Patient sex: F
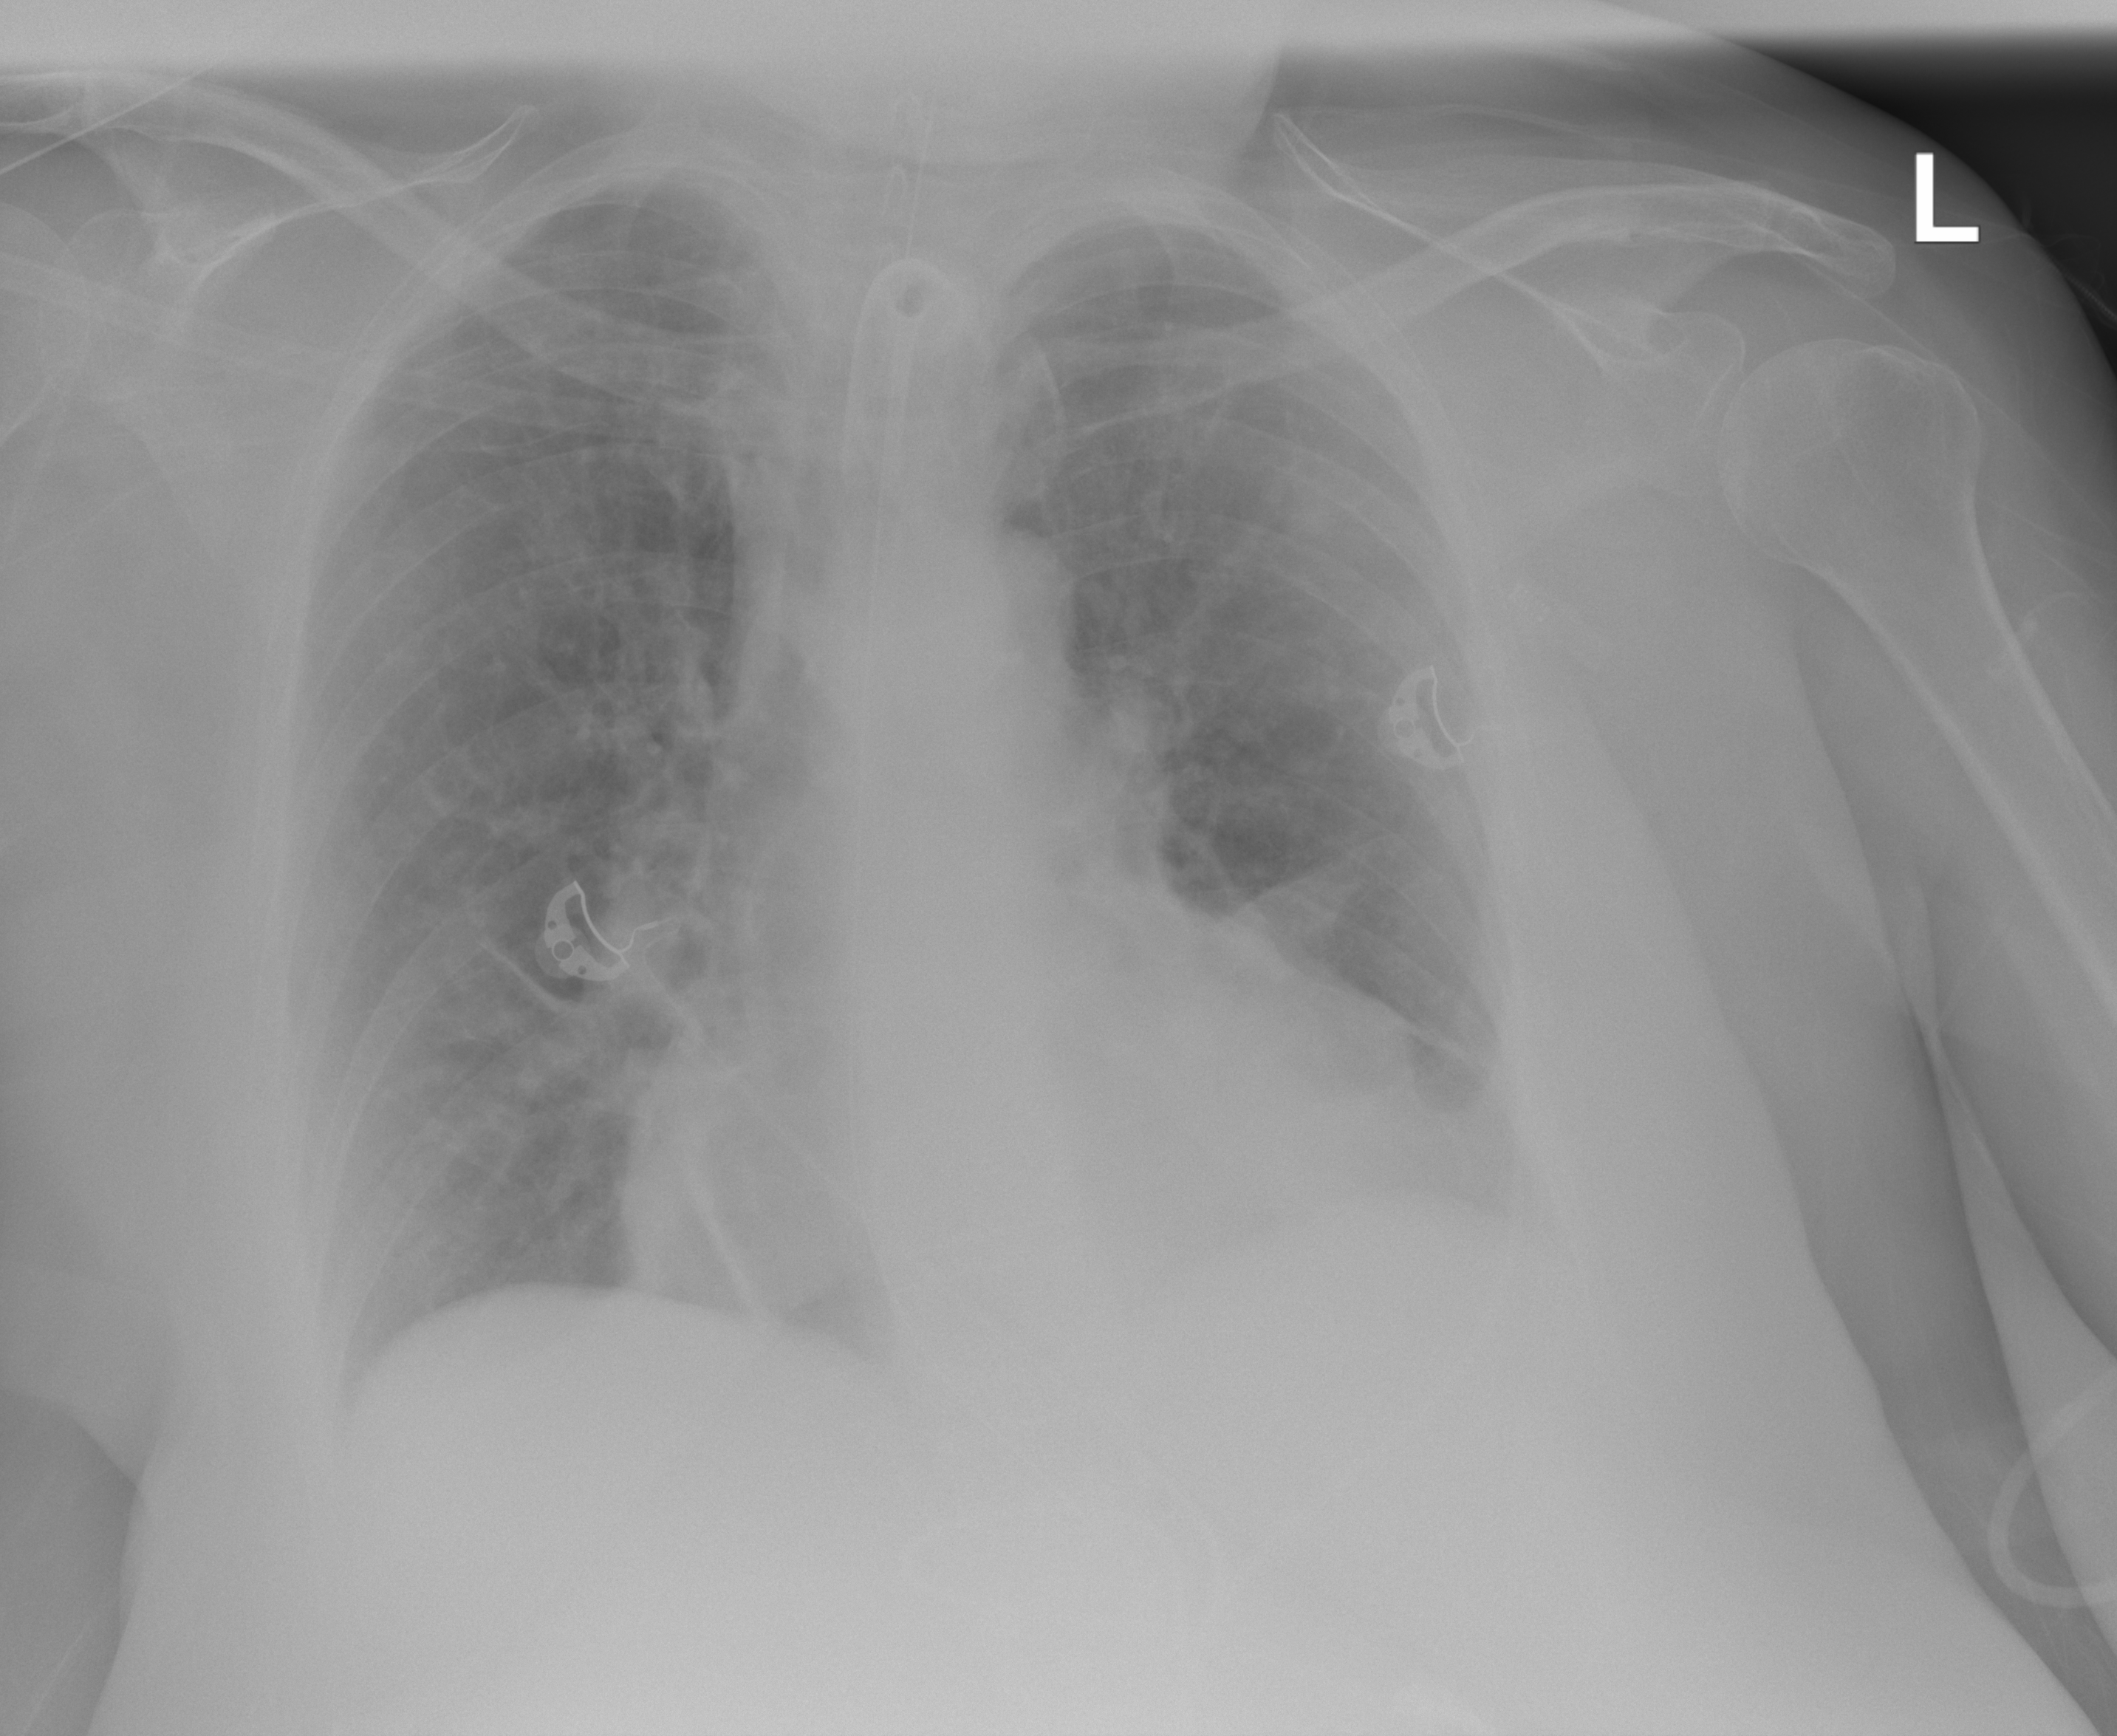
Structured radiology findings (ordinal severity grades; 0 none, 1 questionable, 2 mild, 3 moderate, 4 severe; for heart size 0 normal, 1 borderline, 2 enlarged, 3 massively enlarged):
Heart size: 2
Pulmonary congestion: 2
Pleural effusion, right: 1
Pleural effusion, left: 2
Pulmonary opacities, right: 1
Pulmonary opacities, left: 1
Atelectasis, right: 2
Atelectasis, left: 2